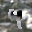
Label: 4